Interaction volume radius: 10 \u00c5
Interaction volume height: 15 \u00c5
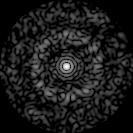
Disorder parameter: 0.8306